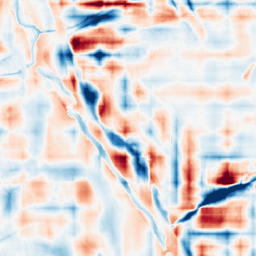
Category: wavelet
Decomposition family: wavelet_reverse_biorthogonal
Decomposition parameters: wavelet: rbio2.4
level: 5
Upsampling method: bicubic
Upsampling parameters: scale: 4
Upsampling scale: 4